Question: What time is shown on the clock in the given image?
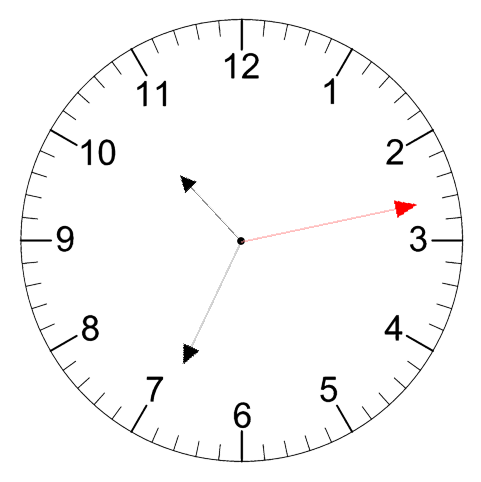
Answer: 10:34:13